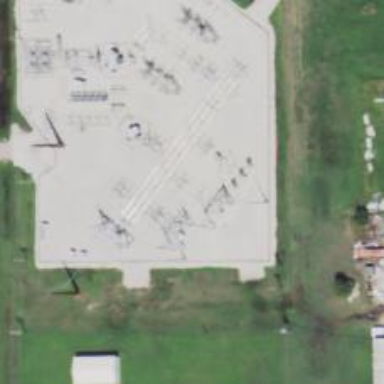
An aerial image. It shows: Switch for power supply.